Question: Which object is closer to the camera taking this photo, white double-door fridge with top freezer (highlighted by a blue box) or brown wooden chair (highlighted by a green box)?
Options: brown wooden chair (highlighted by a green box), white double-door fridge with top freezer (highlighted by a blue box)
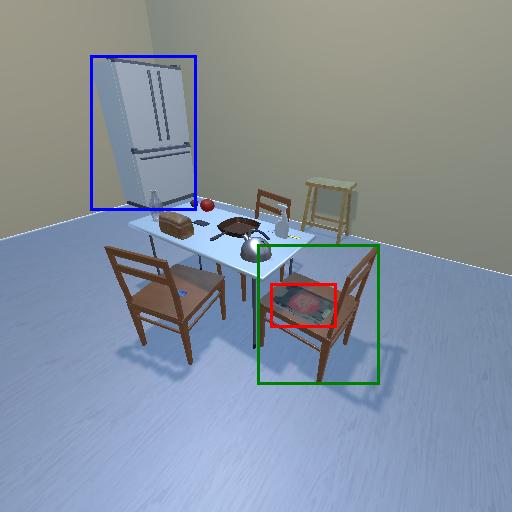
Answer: brown wooden chair (highlighted by a green box)